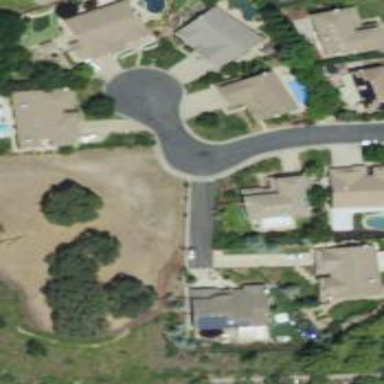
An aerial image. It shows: Residential road with asphalt surface and sidewalk on the left.